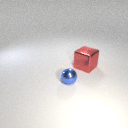
small blue metal sphere in front of large red metal cube